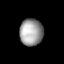
Tissue: lung
Cell type: Endothelial cells
Senescence score: 0.6528
Nuclear area (px): 613
Mean DAPI intensity: 156.256